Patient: sex M, age 35
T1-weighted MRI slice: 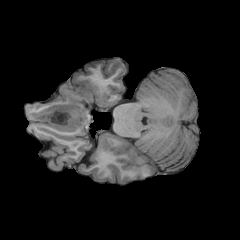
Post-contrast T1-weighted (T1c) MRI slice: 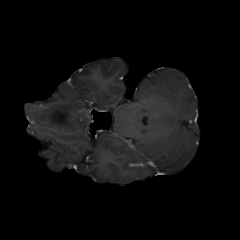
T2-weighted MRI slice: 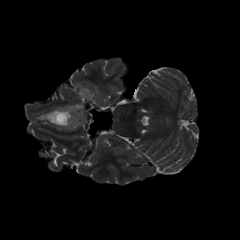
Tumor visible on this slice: yes
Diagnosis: Astrocytoma, IDH-mutant
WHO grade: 3